Question: I met the following problem. After drawing line on several canvas of the same thickness, thickness of displayed lines was identical (see print-screen)
Sizes of canvases are not the same. I'm wondering does thickness of displayed line depends on sizes of canvas? And whether it's possible to draw on canvas without determining it's width.
here's the screen

Thank you in advance
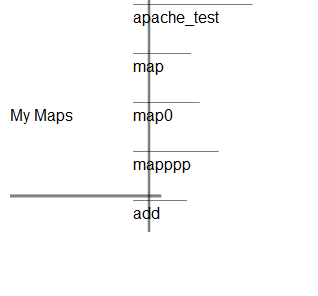
Answer: Canvas size attributes (width and height) determine the number of logical pixels in canvas. The CSS size of canvas must equal canvas size to get exactly 1 to 1 mapping of pixels